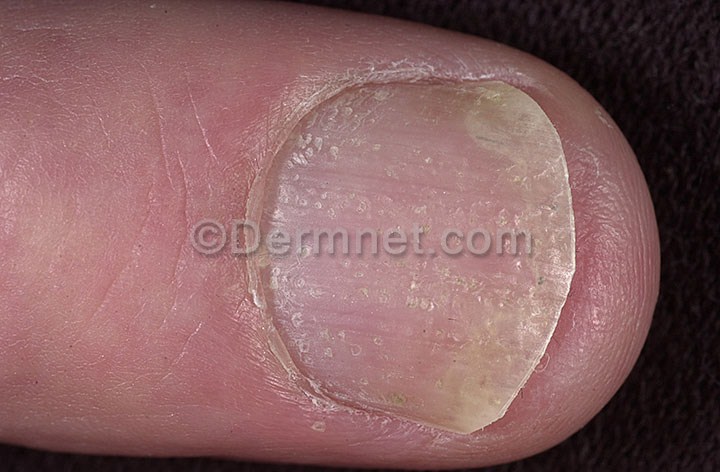
Disease: Nail Fungus and other Nail Disease